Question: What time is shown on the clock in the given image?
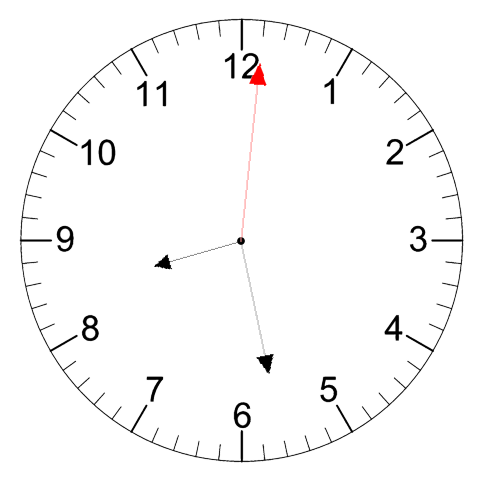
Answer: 08:28:01